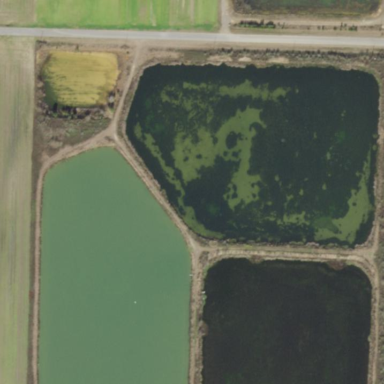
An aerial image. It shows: Area dedicated to aquaculture.